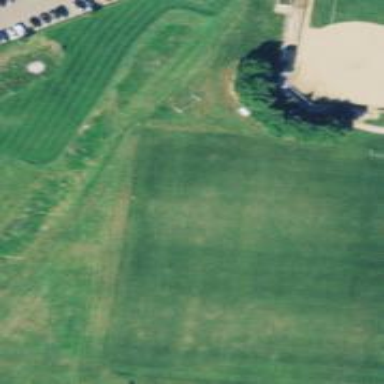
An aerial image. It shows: Soccer pitch for outdoor sports and leisure activities.